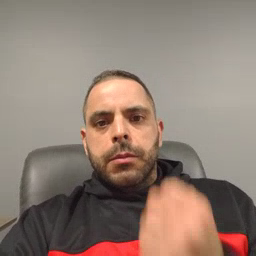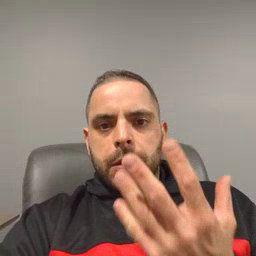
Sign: many